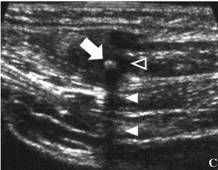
Three-year-old girl with foreign body granuloma of the right posterior lower leg. C and D: Sonography imaging perpendicular and horizontal to the foreign body. The foreign body was observed as a hyperechoic lesion (arrow) with posterior acoustic shadowing (solid arrowheads) and hypoechoic halo (open arrowhead).
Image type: radiology (ultrasound)